Question: I have ASP.NET project. It has GridView which is populated from my db. In the db i have column named Role and its type is integer. In DataGrid my column is TemplateField.
How i can show on Admin or Guest instead of 1 or 2 ?
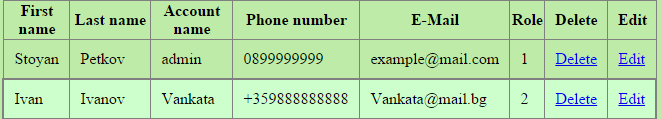
Answer: You can use OnRowDataBound in your ASPX and handle it in your CS file. Sample below
In your ASPX File
'''
<asp:GridView ID="gv" runat="server" OnRowDataBound="gv_RowDataBound"></asp:GridView>
'''
In your CS File
'''
protected void gv_RowDataBound(object sender, GridViewRowEventArgs e)
{
if (e.Row.RowType == DataControlRowType.DataRow)
{
//Cell#5 because your Role appears in that field (Index starts with 0)
if(e.Row.Cells[5].Text.Equals(1))
e.Row.Cells[5].Text = "Admin";
if(e.Row.Cells[5].Text.Equals(2))
e.Row.Cells[5].Text = "Guest";
}
}
'''